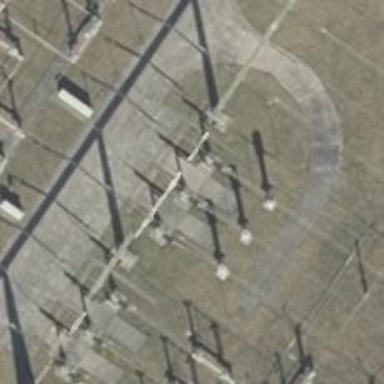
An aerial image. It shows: Outdoor switch with 3 cables.